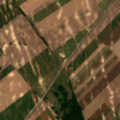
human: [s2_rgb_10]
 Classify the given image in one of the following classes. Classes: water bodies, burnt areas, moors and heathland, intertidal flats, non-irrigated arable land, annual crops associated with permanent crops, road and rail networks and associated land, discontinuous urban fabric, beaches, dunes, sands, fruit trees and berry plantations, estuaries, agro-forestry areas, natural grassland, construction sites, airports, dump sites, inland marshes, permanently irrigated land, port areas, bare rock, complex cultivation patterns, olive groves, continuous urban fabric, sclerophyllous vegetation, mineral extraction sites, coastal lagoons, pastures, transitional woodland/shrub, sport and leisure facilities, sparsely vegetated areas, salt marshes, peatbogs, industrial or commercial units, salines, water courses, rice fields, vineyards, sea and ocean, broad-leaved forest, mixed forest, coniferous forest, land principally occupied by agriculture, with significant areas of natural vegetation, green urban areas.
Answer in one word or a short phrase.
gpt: non-irrigated arable land, land principally occupied by agriculture, with significant areas of natural vegetation